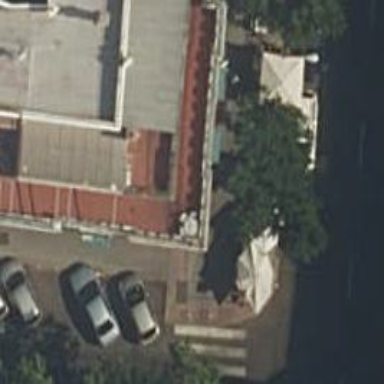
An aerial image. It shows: Restaurant.